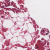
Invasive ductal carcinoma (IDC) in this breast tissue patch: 0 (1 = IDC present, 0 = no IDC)